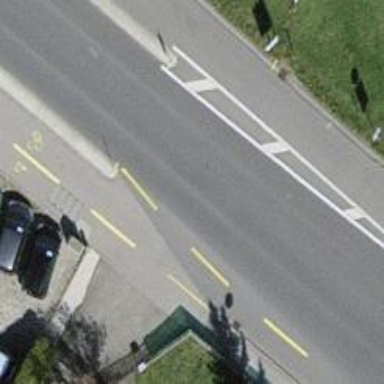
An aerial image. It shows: Secondary road with dedicated cycle lane.